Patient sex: M
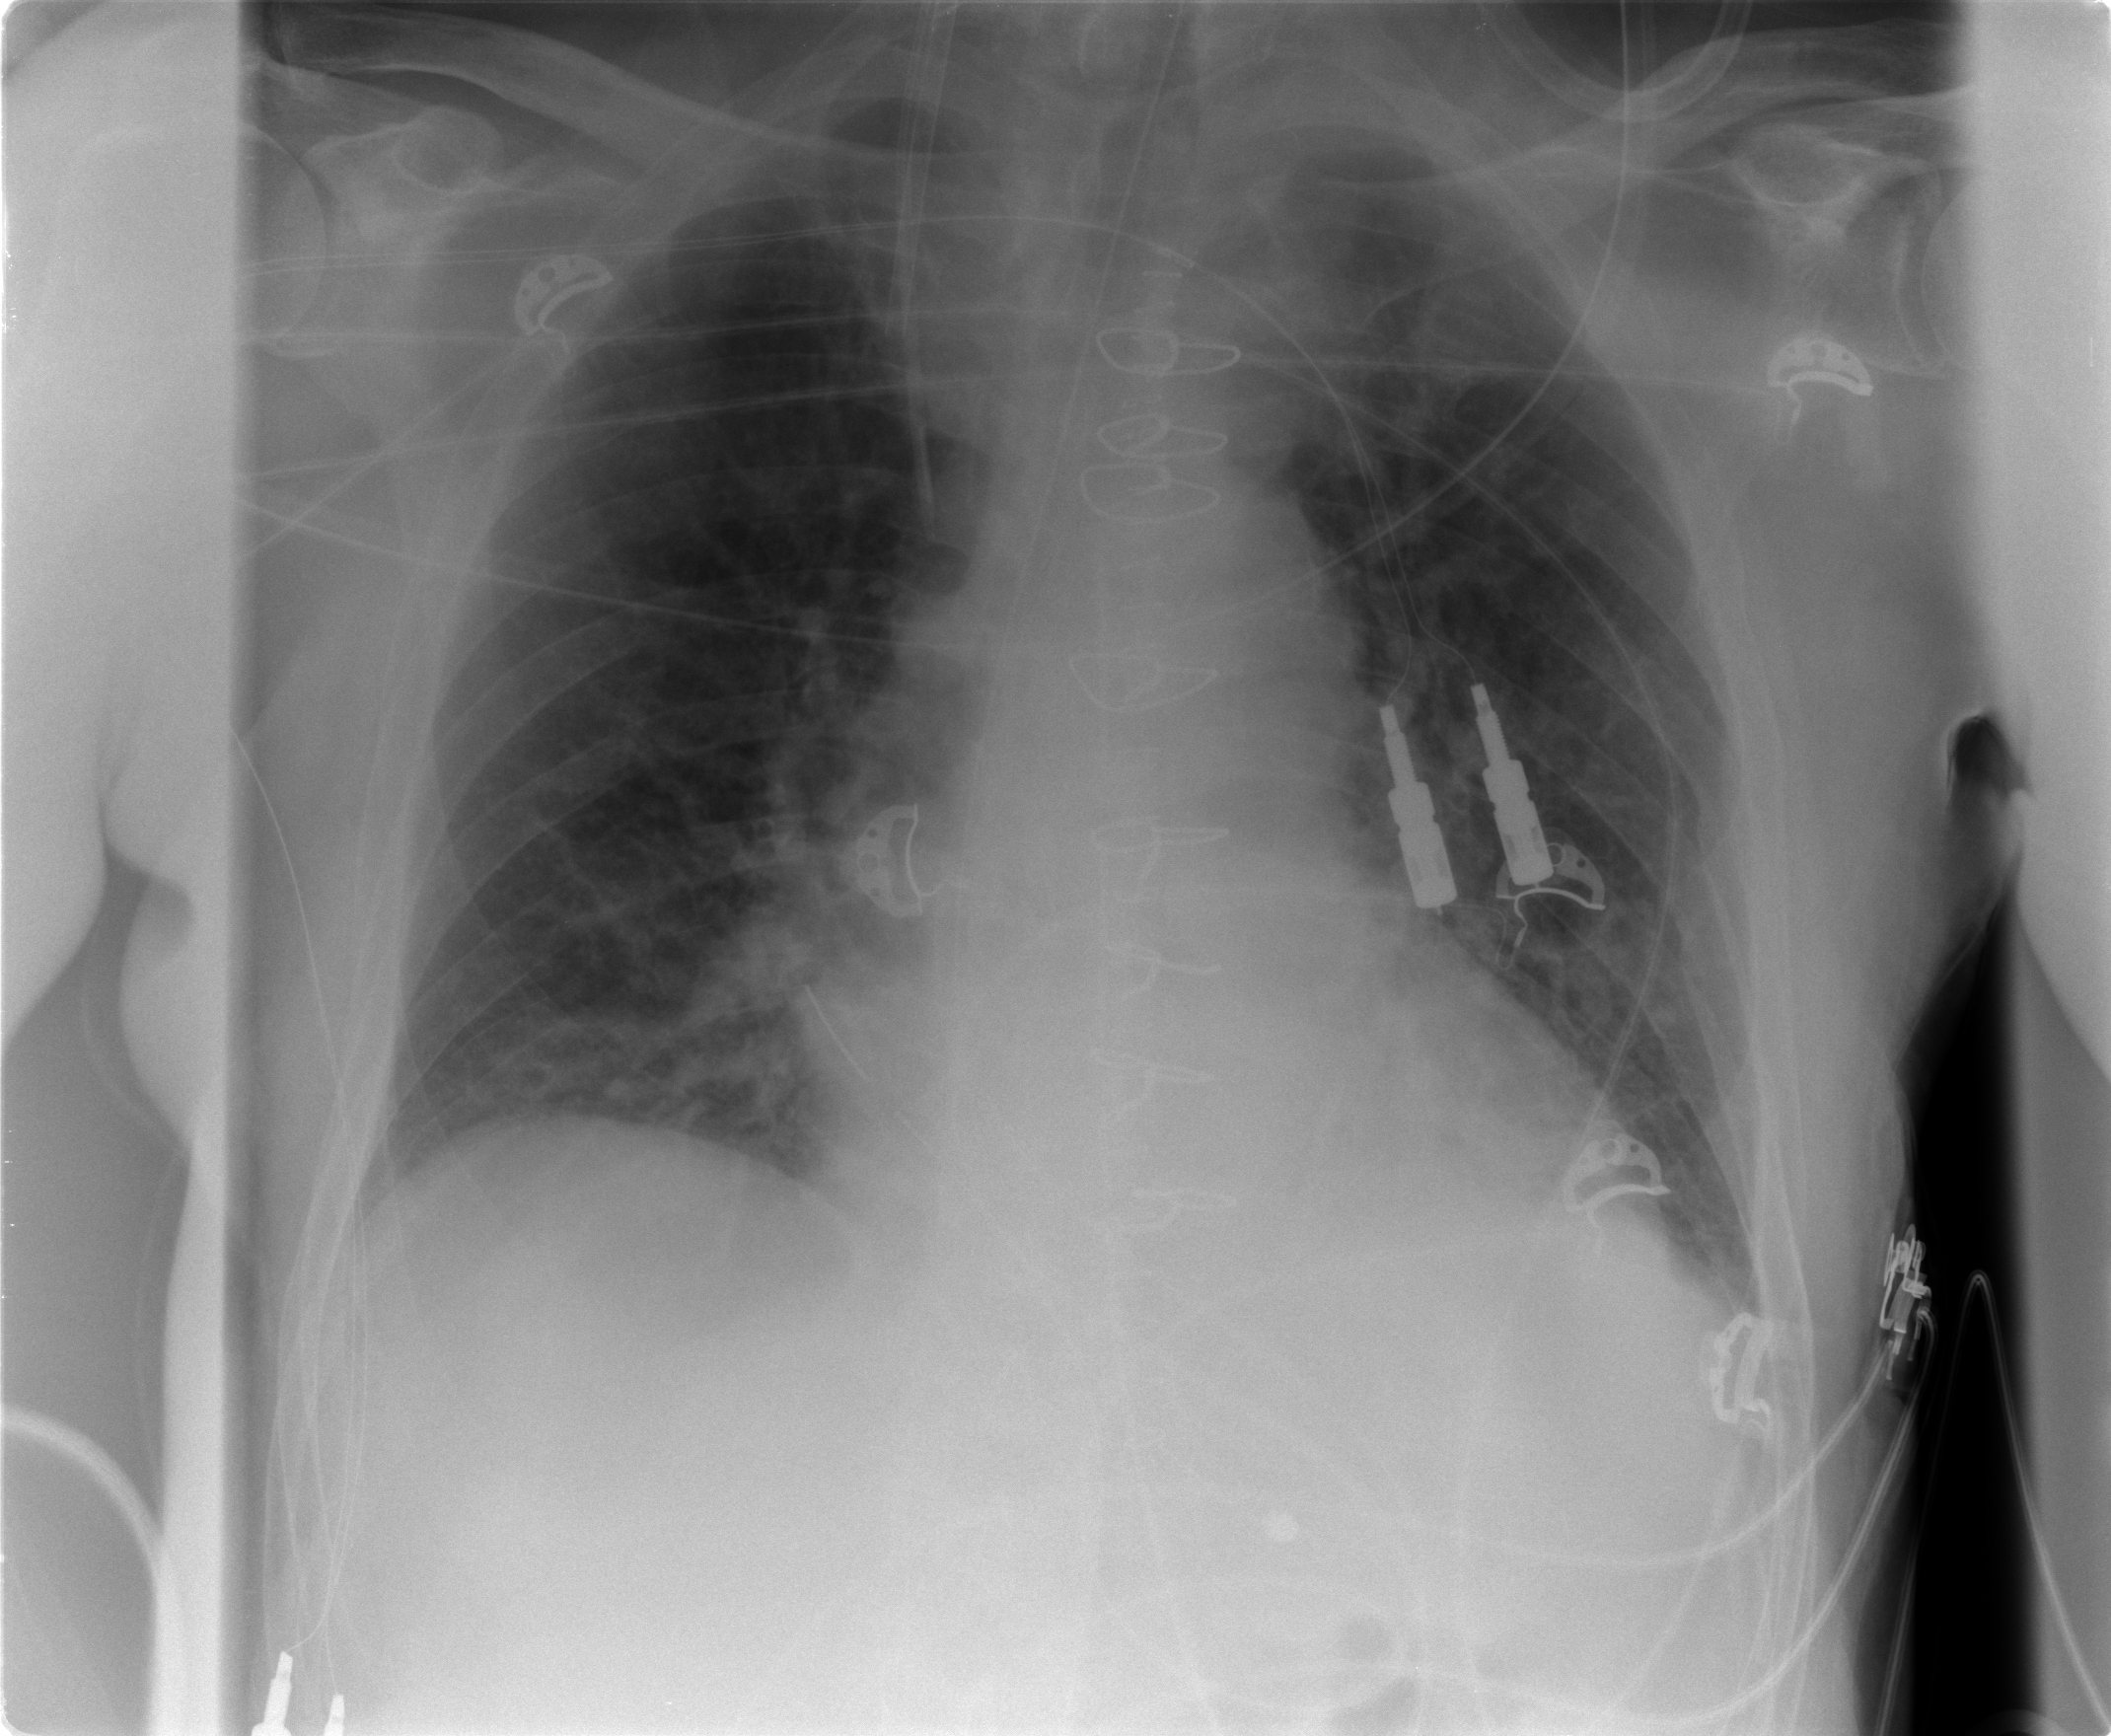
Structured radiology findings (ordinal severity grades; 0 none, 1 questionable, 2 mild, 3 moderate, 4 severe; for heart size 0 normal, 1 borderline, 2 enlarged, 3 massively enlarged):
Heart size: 0
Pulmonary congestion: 1
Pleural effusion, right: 0
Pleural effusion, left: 0
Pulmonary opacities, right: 0
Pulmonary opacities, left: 0
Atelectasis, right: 0
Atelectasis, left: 0